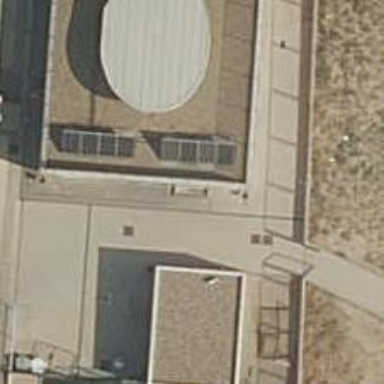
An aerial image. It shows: Drinking water facility.